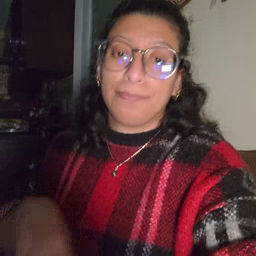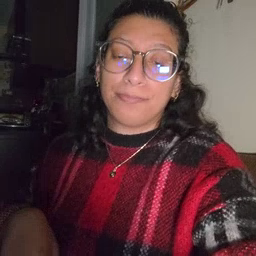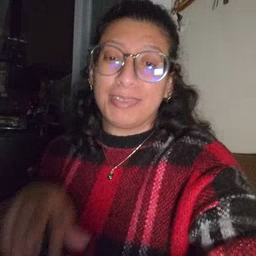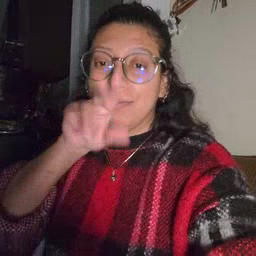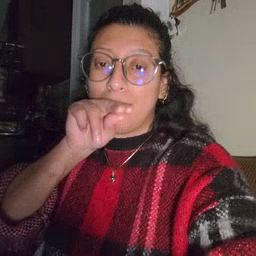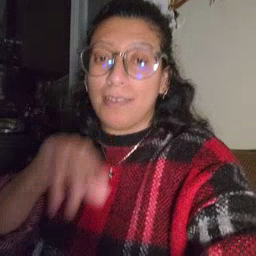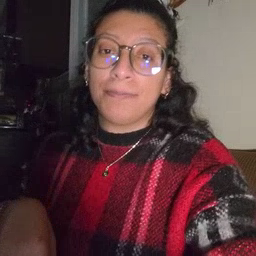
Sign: duck